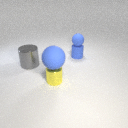
small yellow metal cylinder in front of small blue rubber cylinder